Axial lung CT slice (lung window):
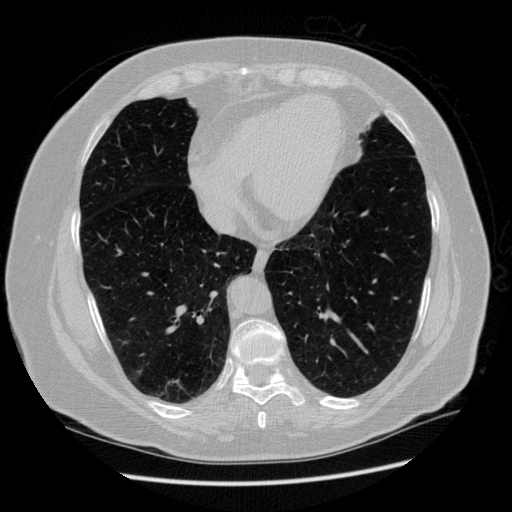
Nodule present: no